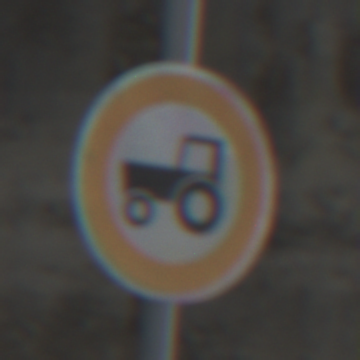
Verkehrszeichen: VerbotKraftfahrzeugeZuegeNichtSchneller25
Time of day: Midday
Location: Outdoor (Suburban)
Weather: Overcast
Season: NotSpecified
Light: Natural